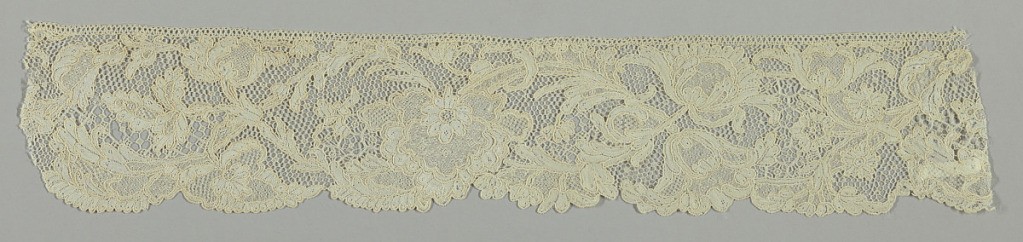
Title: Border
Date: mid-18th century
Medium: linen Technique: needle lace
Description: Border of Point d'Argentan with a central design of floral blossoms with branching sprays.